Question: i populate listview via json parsing using AsyncTask. in every row of list view i have a button. i want to write onclickLister for them.

i want, when i click add to cart the data of name and price and quantity save to sqlite.
'''
public void addtocart(){
Button btnaddtocart=(Button)findViewById(R.id.btnInsertToCart);
final TextView tname=(TextView)findViewById(R.id.nameNewItem);
final EditText eqty=(EditText)findViewById(R.id.updateQty);
final TextView tprice=(TextView)findViewById(R.id.priceNewItem);
btnaddtocart.setOnClickListener(new View.OnClickListener() {
@Override
public void onClick(View view) {
try {
if(eqty.getText().toString().equalsIgnoreCase("")){
Toast.makeText(getApplicationContext(),"Please enter the Quantity.",Toast.LENGTH_LONG).show();
}
else { SQLiteDatabase database = openOrCreateDatabase("ORCL", MODE_PRIVATE, null);
database.execSQL("CREATE TABLE IF NOT EXISTS CART(id integer primary key autoincrement,title VARCHAR(150),qty INT(10),price INT(10));");
database.execSQL("INSERT INTO CART(title,qty,price) VALUES('" + tname.getText().toString() + "'," + Integer.parseInt(eqty.getText().toString())+","
+ Integer.parseInt(tprice.getText().toString())+");");
database.close();
eqty.setText(null);
//hide keyboard
InputMethodManager imm = (InputMethodManager)getSystemService(
Context.INPUT_METHOD_SERVICE);
imm.hideSoftInputFromWindow(eqty.getWindowToken(), 0);
Toast.makeText(getApplicationContext(),"Add to Cart",Toast.LENGTH_LONG).show();}
}
catch (Exception ex){
Toast.makeText(getApplicationContext(),ex.getMessage(),Toast.LENGTH_LONG).show();
}
}
});
'''
but my question is i should write codes which part of following code:
'''
public class Update extends Activity {
ListView list;
Button Btngetdata;
ProgressDialog pDialog;
ArrayList<HashMap<String, String>> newItemlist = new ArrayList<HashMap<String, String>>();
private static final String TAG_ITEM = "NewItem";
private static final String TAG_NAME = "name";
private static final String TAG_DESCRIPTION = "description";
private static final String TAG_PRICE = "price";
ConnectionDetector cd;
Boolean isInternetPresent = false;
@Override
protected void onCreate(Bundle bundle) {
super.onCreate(bundle);
setContentView(R.layout.updateapp);
pDialog = new ProgressDialog(Update.this);
pDialog.setMessage("Getting Data ...");
newItemlist = new ArrayList<HashMap<String, String>>();
Btngetdata = (Button)findViewById(R.id.getdata);
cd = new ConnectionDetector(getApplicationContext());
Btngetdata.setOnClickListener(new View.OnClickListener() {
@Override
public void onClick(View view) {
isInternetPresent = cd.isConnectingToInternet();
if (isInternetPresent) {
new JSONParse().execute(); }
else {
Toast.makeText(getApplicationContext(),"You don't have internet connection.",Toast.LENGTH_LONG).show();
}
}
});
}
private class JSONParse extends AsyncTask<String, Void, Void> {
@Override
protected void onPreExecute() {
super.onPreExecute();
pDialog.show();
}
@Override
protected Void doInBackground(String... args) {
try {
Log.i("...............", "Hello..............");
DefaultHttpClient httpClient = new DefaultHttpClient();
HttpGet httpPost = new HttpGet("http://www.karocellen.com/newItem.json");
HttpResponse httpResponse = httpClient.execute(httpPost);
HttpEntity httpEntity = httpResponse.getEntity();
String jsonstring = EntityUtils.toString(httpEntity);
Log.i("...............",jsonstring);
JSONObject json = new JSONObject(jsonstring);
JSONArray newitem = json.getJSONArray(TAG_ITEM);
for(int i = 0; i < newitem.length(); i++){
JSONObject c = newitem.getJSONObject(i);
String name = c.getString(TAG_NAME);
String description = c.getString(TAG_DESCRIPTION);
String price = c.getString(TAG_PRICE);
Log.i("...............",name);
HashMap<String, String> map = new HashMap<String, String>();
map.put(TAG_NAME, name);
map.put(TAG_DESCRIPTION, description);
map.put(TAG_PRICE, price);
newItemlist.add(map);
}
} catch (Exception ex){
}
return null;
}
@Override
protected void onPostExecute(Void result) {
super.onPostExecute(result);
pDialog.dismiss();
list=(ListView)findViewById(R.id.listupdate);
ListAdapter adapter = new SimpleAdapter(Update.this, newItemlist,
R.layout.updateapprow,
new String[] { TAG_NAME,TAG_DESCRIPTION, TAG_PRICE }, new int[] {
R.id.nameNewItem,R.id.descriptionNewItem, R.id.priceNewItem});
list.setAdapter(adapter);
}
}
'''
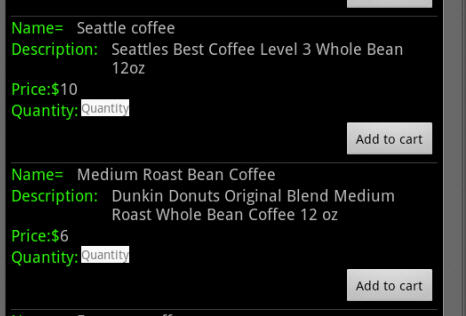
Answer: Use a CustomAdapter.
You need to understand how listview works
<URL>
Pass the activity context and the list NewItems to the constructor of the custom adapter.
'''
@Override
protected void onPostExecute(Void result) {
super.onPostExecute(result);
pDialog.dismiss();
list=(ListView)findViewById(R.id.listupdate);
CustomAdapter cus = new CustomAdapter(MainActivtiy.this,newItemlist);
list.setAdapter(cus);
}
'''
Use a Custom Layout with textviews and buttons. Name it 'list_item.xml'
'''
<?xml version="1.0" encoding="utf-8"?>
<RelativeLayout xmlns:android="http://schemas.android.com/apk/res/android"
android:layout_width="match_parent"
android:layout_height="match_parent" >
<TextView
android:id="@+id/textView1"
android:layout_width="wrap_content"
android:layout_height="wrap_content"
android:layout_alignParentLeft="true"
android:layout_alignParentTop="true"
android:layout_marginLeft="33dp"
android:layout_marginTop="40dp"
android:text="TextView" />
<TextView
android:id="@+id/textView2"
android:layout_width="wrap_content"
android:layout_height="wrap_content"
android:layout_alignBottom="@+id/textView1"
android:layout_centerHorizontal="true"
android:text="TextView" />
<TextView
android:id="@+id/textView3"
android:layout_width="wrap_content"
android:layout_height="wrap_content"
android:layout_alignBottom="@+id/textView2"
android:layout_marginLeft="34dp"
android:layout_toRightOf="@+id/textView2"
android:text="TextView" />
<Button
android:id="@+id/button1"
android:layout_width="wrap_content"
android:layout_height="wrap_content"
android:layout_alignParentRight="true"
android:layout_below="@+id/textView3"
android:layout_marginTop="20dp"
android:text="Button" />
</RelativeLayout>
'''
Inflate the layout, initialize and update the views. Set Listener on the button do what is required.
'''
public class CustomAdapter extends BaseAdapter
{
LayoutInflater mInlfater;
ArrayList<HashMap<String,String>> list;
public CustomAdapter(Context context,ArrayList<HashMap<String,String>> list)
{
mInlfater = LayoutInflater.from(context);
this.list =list;
}
@Override
public int getCount() {
// TODO Auto-generated method stub
return list.size();
}
@Override
public Object getItem(int position) {
// TODO Auto-generated method stub
return position;
}
@Override
public long getItemId(int position) {
// TODO Auto-generated method stub
return position;
}
@Override
public View getView(int position, View convertView, ViewGroup parent) {
// TODO Auto-generated method stub
ViewHolder holder;
if(convertView ==null)
{
convertView = mInlfater.inflate(R.layout.list_item,false);
holder = new ViewHolder();
holder.b1 = (Button)convertView.findViewById(R.id.button1);
holder.tv1 = (TextView)convertView.findViewById(R.id.textView1);
holder.tv2 = (TextView)convertView.findViewById(R.id.textView2);
holder.tv3 = (TextView)convertView.findViewById(R.id.textView3);
convertView.setTag(holder);
}
else
{
holder =(ViewHolder) convertView.getTag();
}
HashMap<String,String> map = list.get(position);
holder.tv1.setText(map.get("name"));
holder.tv2.setText(map.get("description"));
holder.tv3.setText(map.get("price"));
holder.b1.setOnClickListener(new OnClickListener()
{
@Override
public void onClick(View v) {
// TODO Auto-generated method stub
}
});
return convertView;
}
static class ViewHolder
{
Button b1;
TextView tv1,tv2,tv3;
}
}
'''